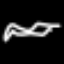
Label: squiggle